【题型】填空题　【知识点】解析几何　【难度】easy
已知直线$l$过点$P(-2,-1)$，且与以$A(-4,2)$、$B(1,3)$为端点的线段相交，则直线$l$的斜率的取值范围为\underline{\qquad\qquad\qquad}.
【解答】
\noindent \textbf{【答案】} $\left(-\infty,-\dfrac{3}{2}\right]\cup\left[\dfrac{4}{3},+\infty\right)$
\noindent \textbf{【分析】} 根据斜率公式求出$k_{PA},k_{PB}$，再结合图形求出直线$l$的斜率的取值范围.
\noindent \textbf{【详解】} 根据题中条件画出图形，如图所示，

\noindent 因为$P(-2,-1)$，$A(-4,2)$，$B(1,3)$，设直线$l$的斜率为$k$，
\noindent 则$k_{PA} = \dfrac{2-(-1)}{-4-(-2)} = -\dfrac{3}{2}$，$k_{PB} = \dfrac{3-(-1)}{1-(-2)} = \dfrac{4}{3}$，
\noindent 直线$l$与以$AB$为端点的线段相交，结合图形，
\noindent 则直线$l$的斜率的取值范围为$\left(-\infty,-\dfrac{3}{2}\right]\cup\left[\dfrac{4}{3},+\infty\right)$.
\noindent 故答案为：$\left(-\infty,-\dfrac{3}{2}\right]\cup\left[\dfrac{4}{3},+\infty\right)$.
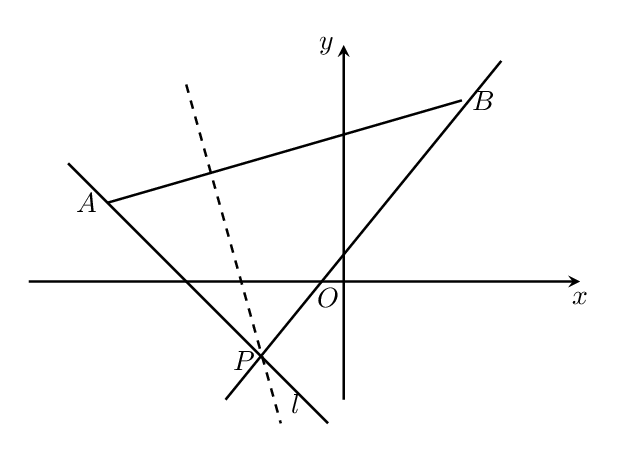